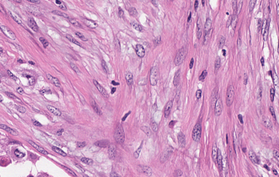
Tumor epithelial tissue: no
Tumor-associated stroma tissue: yes
Normal tissue: no